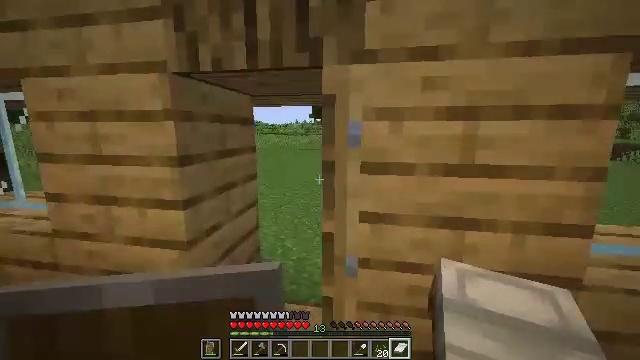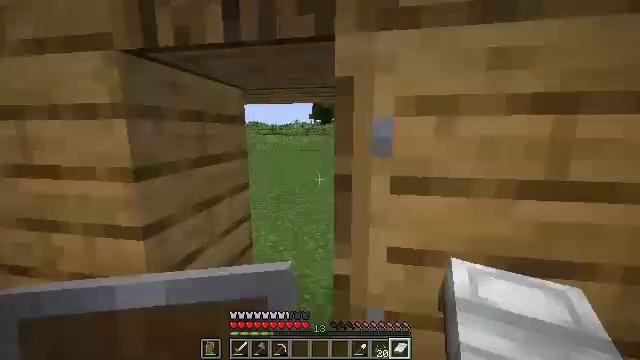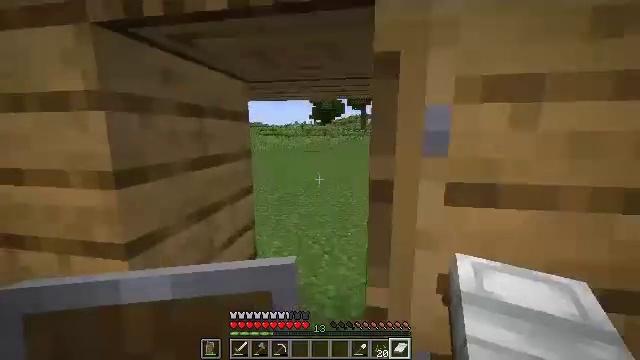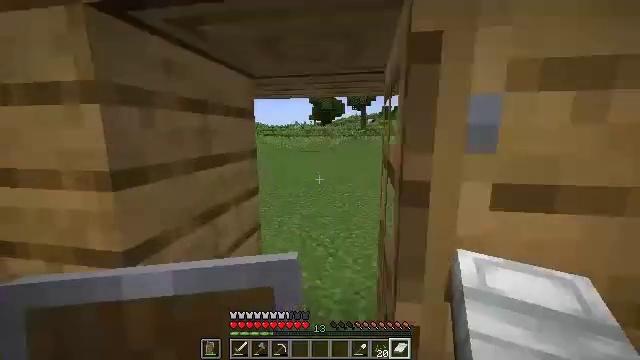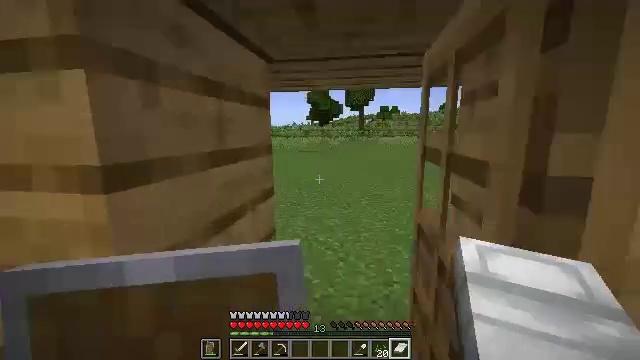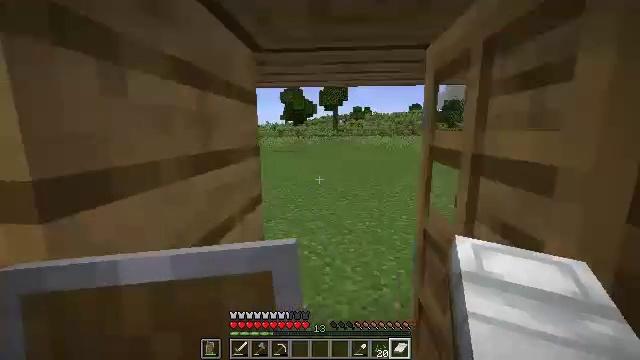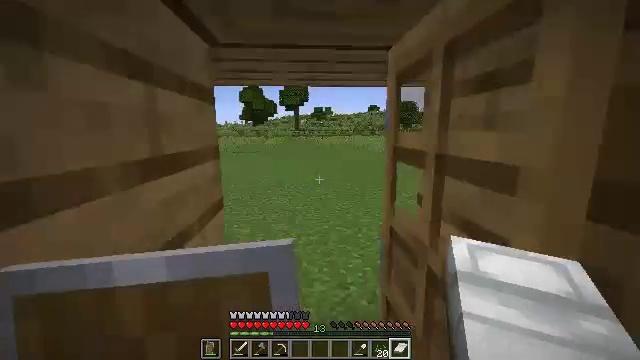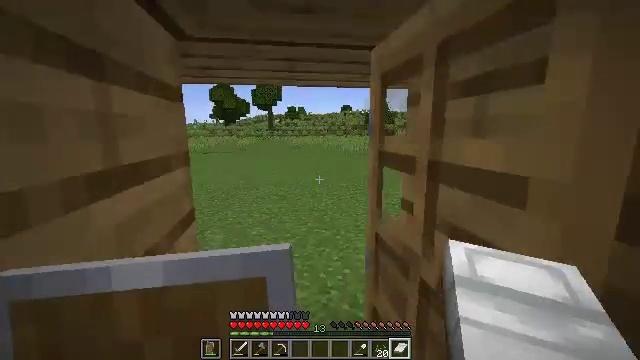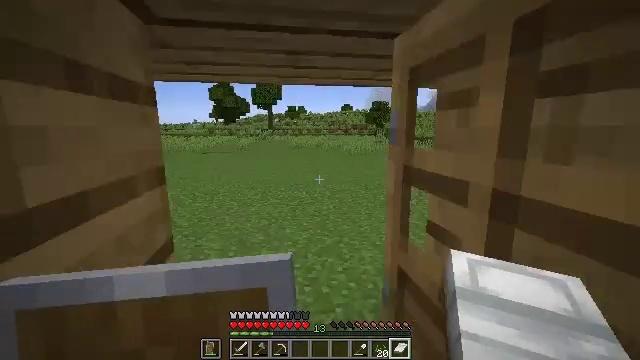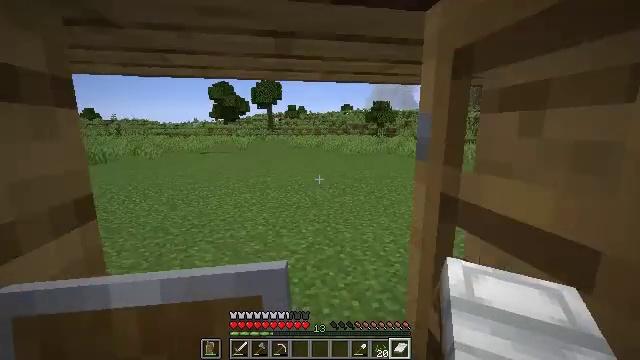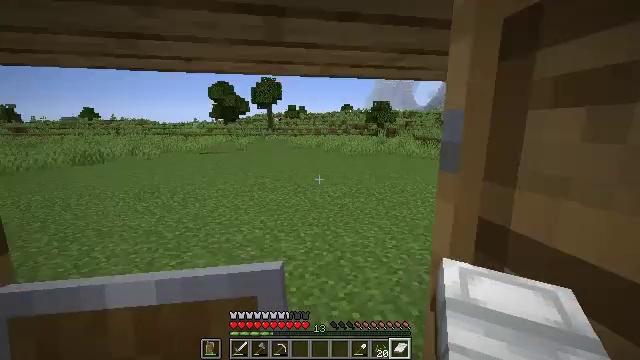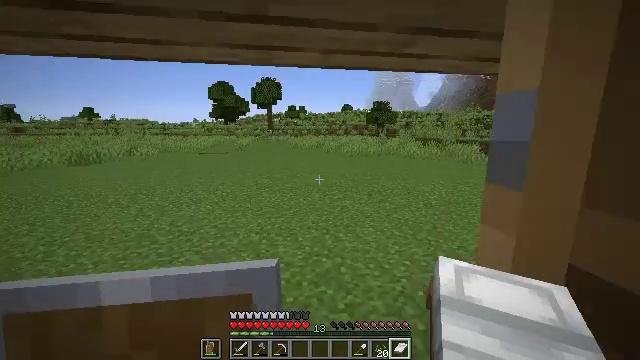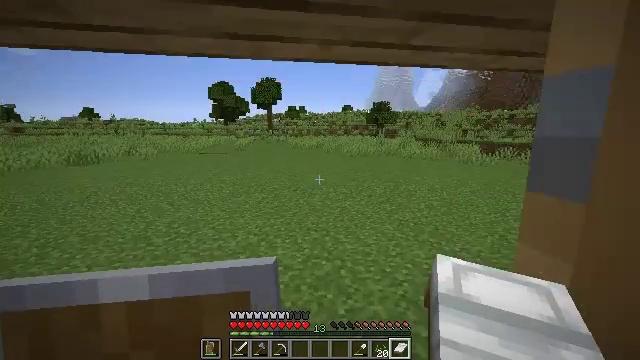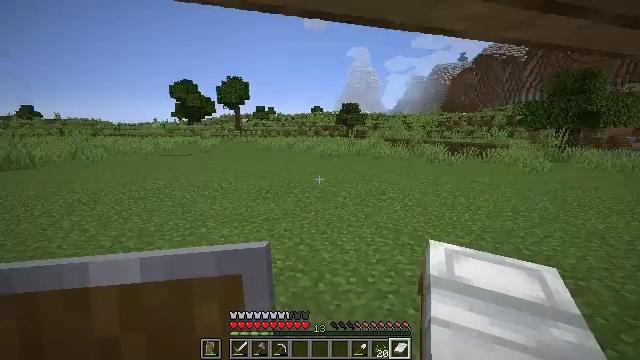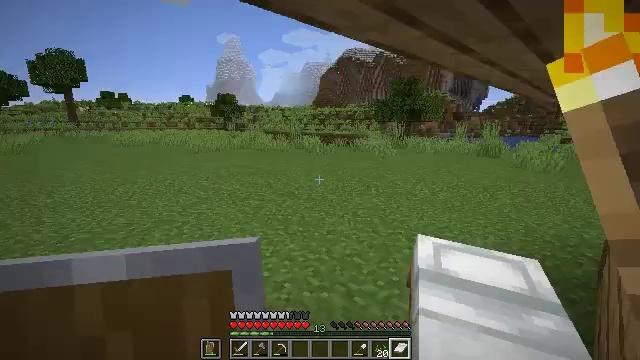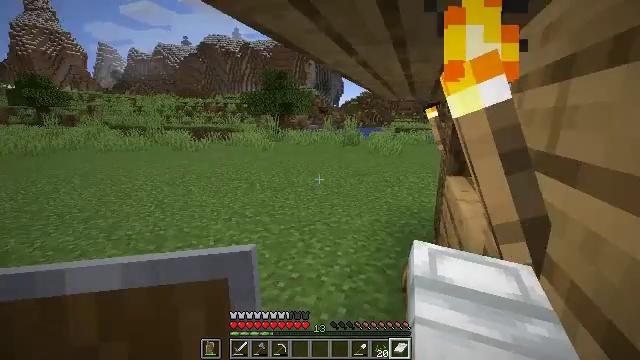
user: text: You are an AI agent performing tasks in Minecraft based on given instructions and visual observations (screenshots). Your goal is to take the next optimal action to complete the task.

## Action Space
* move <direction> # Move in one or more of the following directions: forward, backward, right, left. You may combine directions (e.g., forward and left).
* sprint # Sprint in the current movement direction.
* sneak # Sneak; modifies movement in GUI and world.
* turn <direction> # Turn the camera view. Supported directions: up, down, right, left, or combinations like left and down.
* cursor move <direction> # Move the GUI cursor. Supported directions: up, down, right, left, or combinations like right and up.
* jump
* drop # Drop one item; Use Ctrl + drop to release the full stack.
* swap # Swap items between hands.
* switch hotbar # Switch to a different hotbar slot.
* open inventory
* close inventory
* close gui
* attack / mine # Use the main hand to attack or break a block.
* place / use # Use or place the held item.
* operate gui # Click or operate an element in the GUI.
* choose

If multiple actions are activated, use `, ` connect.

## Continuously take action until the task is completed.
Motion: motion action
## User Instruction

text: Interact with the crafting table to craft an iron hoe.
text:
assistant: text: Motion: move forward
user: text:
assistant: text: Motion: move forward and move left
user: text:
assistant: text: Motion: move forward and move left
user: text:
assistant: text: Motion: move forward and move left
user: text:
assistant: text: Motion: move forward, turn right
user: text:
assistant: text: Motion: move forward, turn right
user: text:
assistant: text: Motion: move forward, turn right
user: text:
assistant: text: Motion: move forward
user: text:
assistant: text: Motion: move forward
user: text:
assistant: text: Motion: move forward
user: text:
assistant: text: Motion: move forward
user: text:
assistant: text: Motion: move forward
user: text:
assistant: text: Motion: move forward, turn right
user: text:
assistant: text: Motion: move forward, turn right and down
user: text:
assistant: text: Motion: move forward, turn right and down
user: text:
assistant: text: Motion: move forward, turn right
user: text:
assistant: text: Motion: move forward, sprint
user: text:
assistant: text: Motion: move forward, sprint
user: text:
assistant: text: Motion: move forward, sprint
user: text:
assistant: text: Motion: move forward, sprint
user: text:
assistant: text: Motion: move forward, turn right
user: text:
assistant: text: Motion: move forward, turn right
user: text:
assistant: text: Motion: move forward, turn right
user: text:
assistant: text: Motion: move forward, turn right
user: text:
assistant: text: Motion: move forward
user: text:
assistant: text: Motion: move forward
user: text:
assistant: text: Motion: move forward
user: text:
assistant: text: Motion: move forward
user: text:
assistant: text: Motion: move forward
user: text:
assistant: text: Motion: move forward